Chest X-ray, PA view. Patient: 39 years old, sex F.
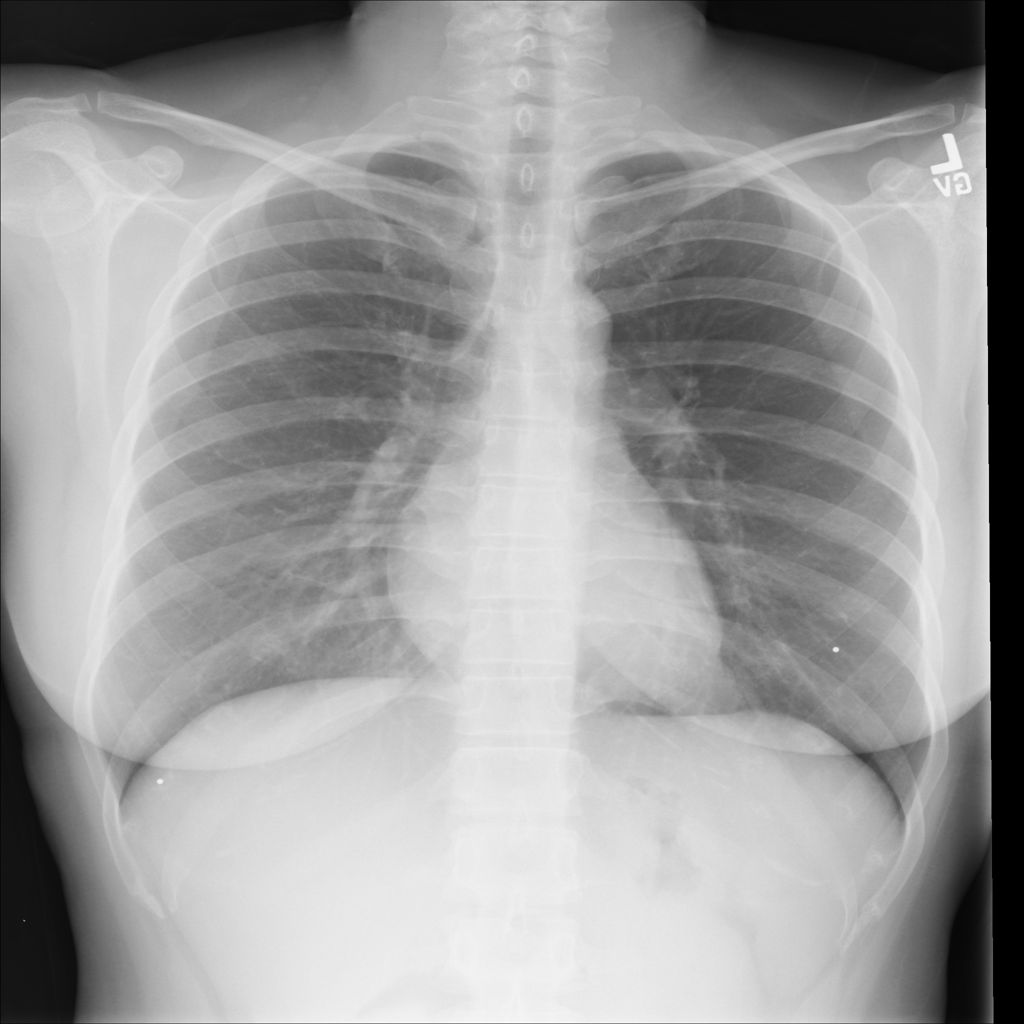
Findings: No Finding